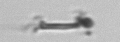
Label: fiber_TAG_external_detritus